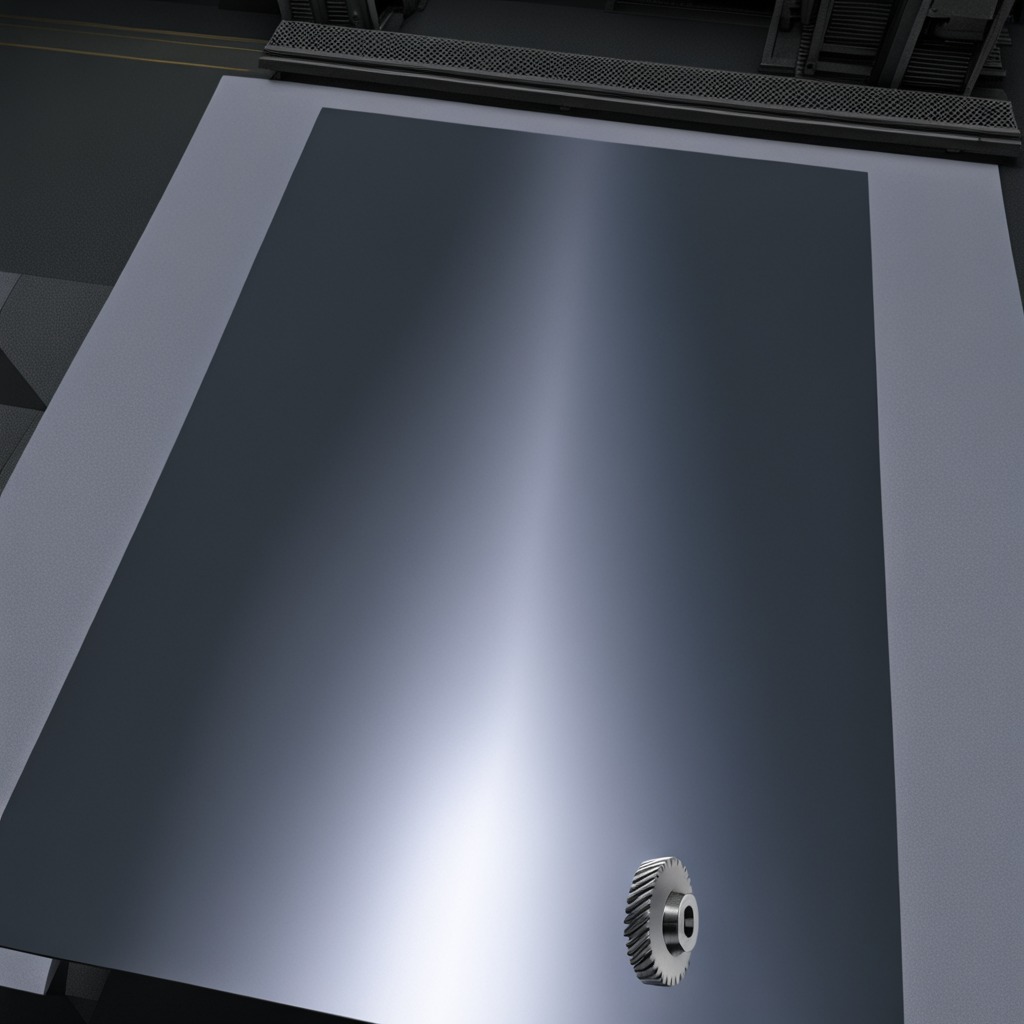
A steel gear with teeth is lying on the tabletop in the evening.